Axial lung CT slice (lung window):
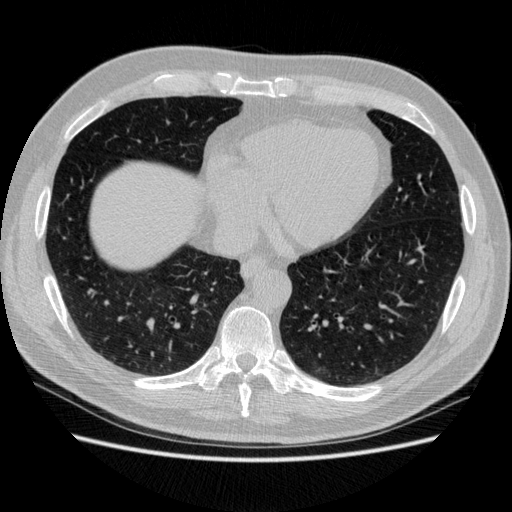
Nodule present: no